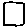
Label: square